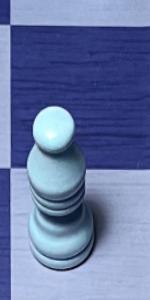
Label: Bishop_White